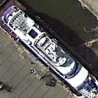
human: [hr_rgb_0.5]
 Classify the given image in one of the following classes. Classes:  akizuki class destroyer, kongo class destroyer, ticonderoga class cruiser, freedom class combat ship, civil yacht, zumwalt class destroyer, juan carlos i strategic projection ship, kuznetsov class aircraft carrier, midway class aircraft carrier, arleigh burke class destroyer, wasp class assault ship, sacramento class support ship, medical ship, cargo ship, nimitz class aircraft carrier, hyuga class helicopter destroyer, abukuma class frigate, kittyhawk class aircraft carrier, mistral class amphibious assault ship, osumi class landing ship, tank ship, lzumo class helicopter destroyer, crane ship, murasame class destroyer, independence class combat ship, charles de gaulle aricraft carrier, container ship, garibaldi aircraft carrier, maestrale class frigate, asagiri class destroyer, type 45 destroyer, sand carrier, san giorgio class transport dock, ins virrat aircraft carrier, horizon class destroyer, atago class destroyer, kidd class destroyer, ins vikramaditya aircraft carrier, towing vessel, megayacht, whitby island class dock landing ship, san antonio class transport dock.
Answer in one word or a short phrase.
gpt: Megayacht